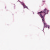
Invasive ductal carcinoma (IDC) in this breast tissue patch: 0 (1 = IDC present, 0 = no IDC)